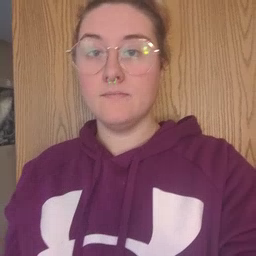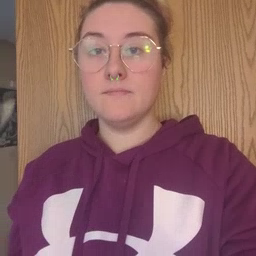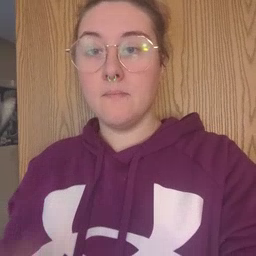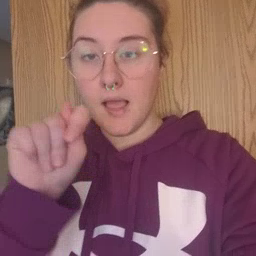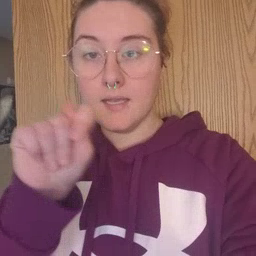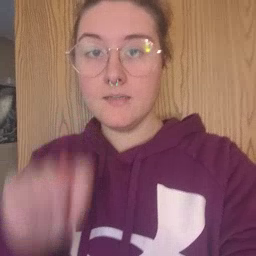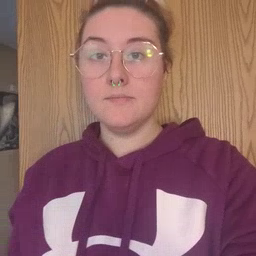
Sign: potty